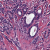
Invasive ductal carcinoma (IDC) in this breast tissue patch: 1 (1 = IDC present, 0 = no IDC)